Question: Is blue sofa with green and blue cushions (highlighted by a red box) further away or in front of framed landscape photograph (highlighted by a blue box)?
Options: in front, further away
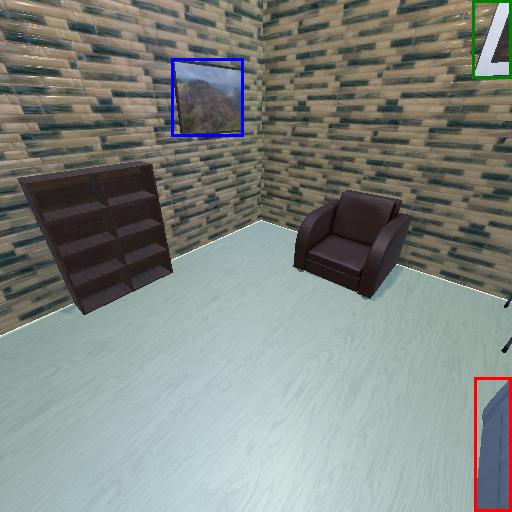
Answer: in front